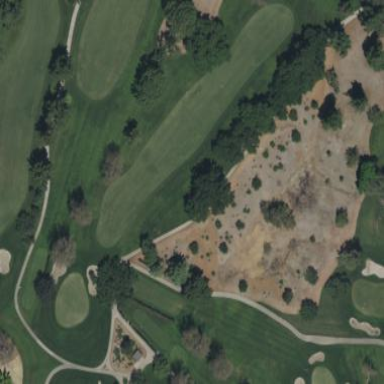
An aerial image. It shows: Golf fairway surrounded by grass.